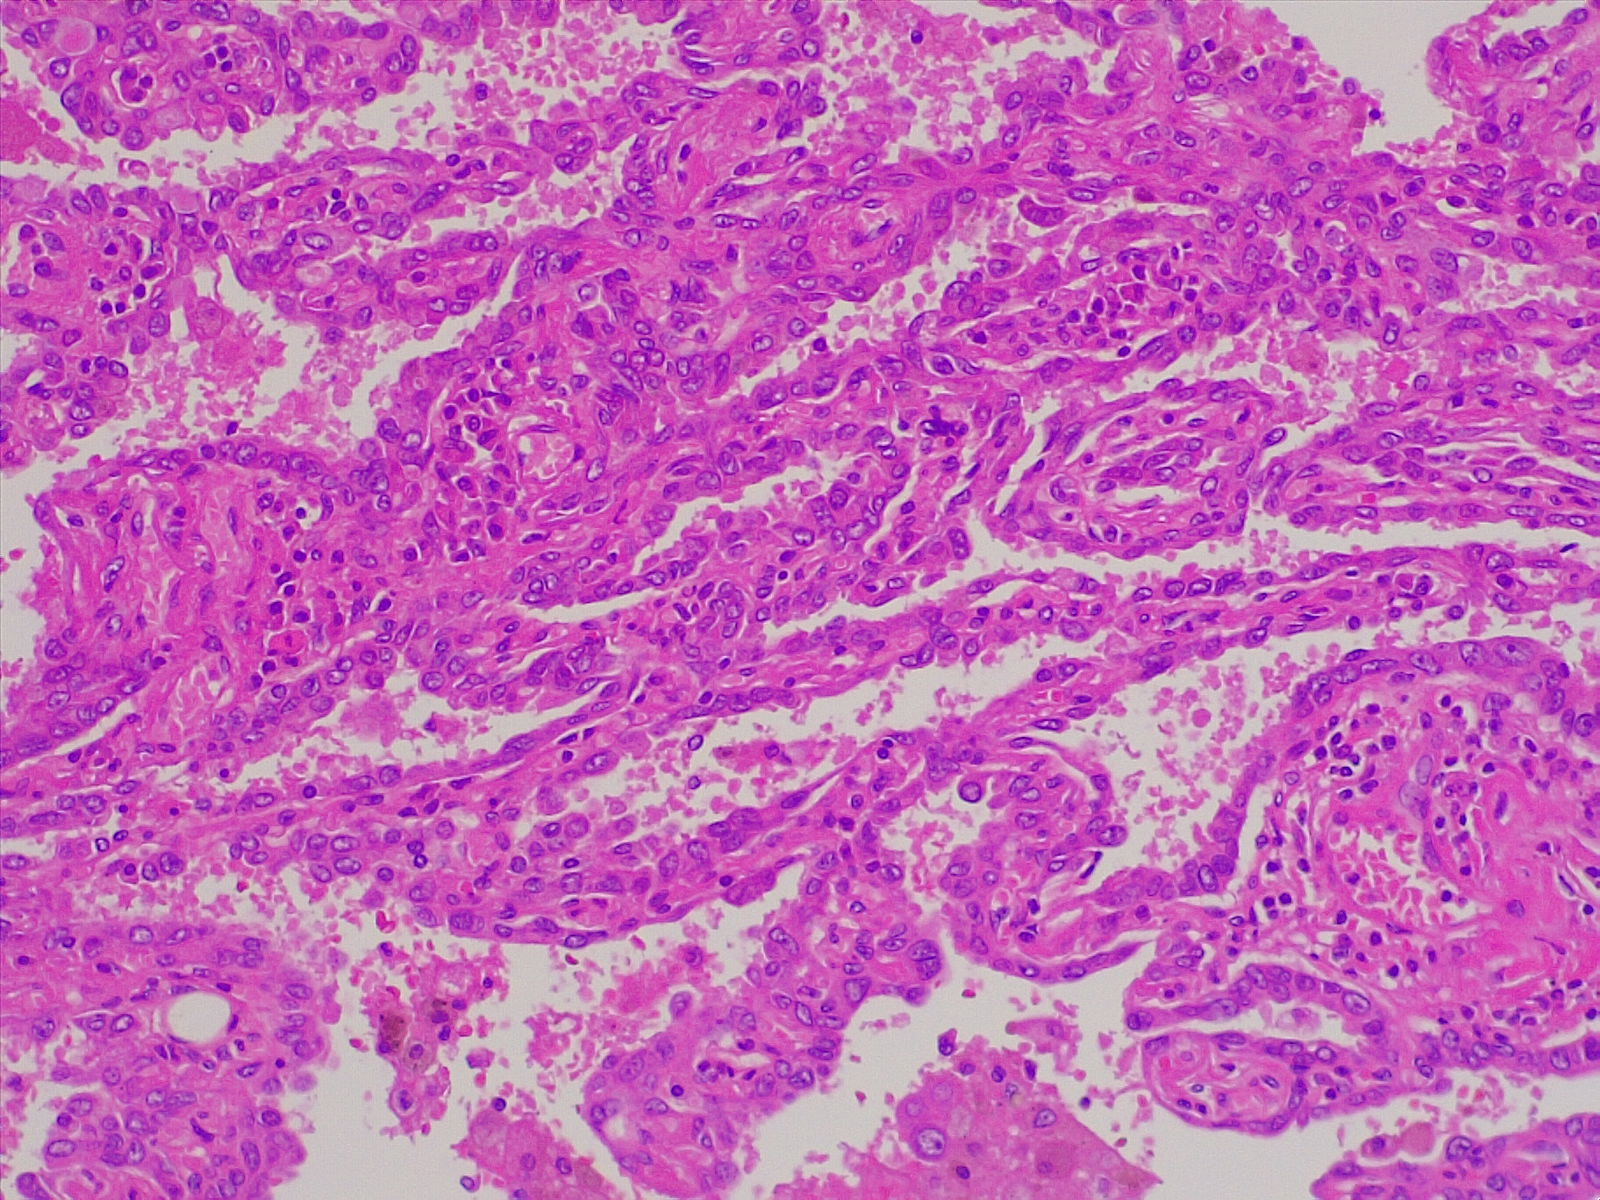
Label: lung adenocarcinoma, well differentiated